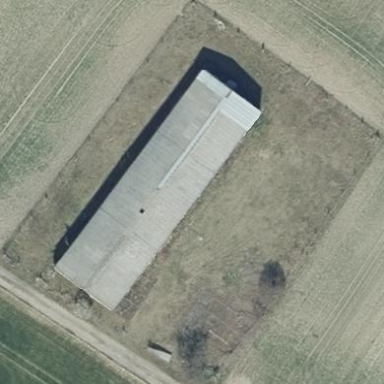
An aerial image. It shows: Farmyard area.